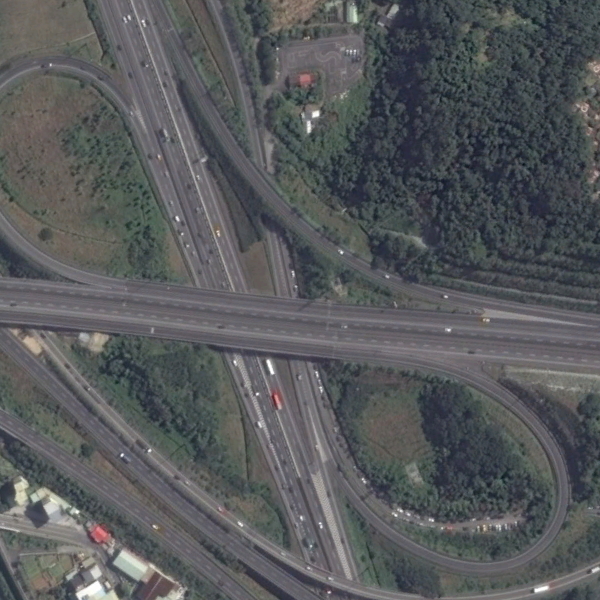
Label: Viaduct